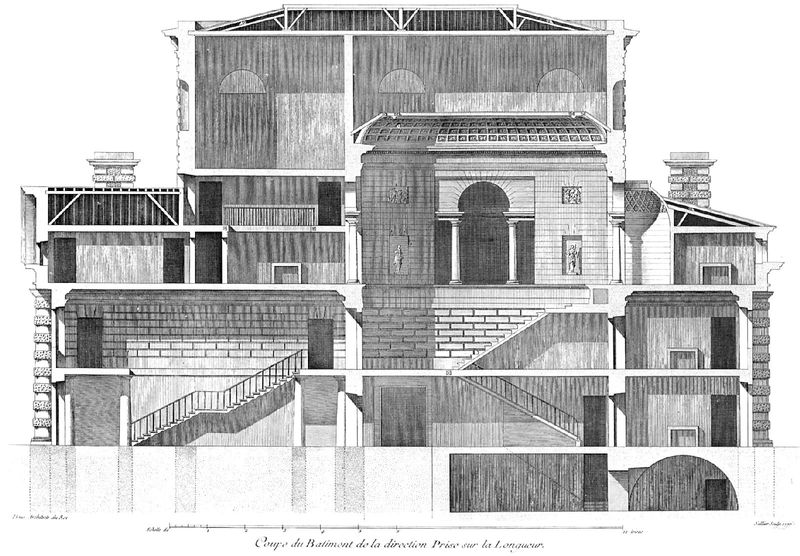
Titel: “L´Architecture considérée sous le rapport de l´art, des moers et de la législation”
Künstler: Claude Nicolas Ledoux
Schlagwörter: schatten, fenster, grau, holz, schwarz, säule, säulen, weiss, zeichnung, zimmer, dach, gebäude, haus, muster, architektur, steine, figur, kamin, kamine, schornstein, relief, schrift, bogen, fassade, türen, mauer, schornsteine, rundbogen, treppen, geländer, bögen, fugen, keller, nische, arkade, palazzo, torbogen, schnitt, räume, entwurf, villa, treppenhaus, etagen, plan, niesche, querschnitt, aufriss, maßstab, flachdach, stiegen, verschachtelt, gefache, kamien, dah, rauchfang, zwischendecke, gesosse, trepppen